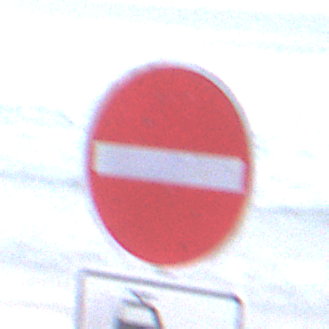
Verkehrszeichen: VerbotDerEinfahrt
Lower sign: MehrspurigeFahrzeugeFrei6
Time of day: SunriseSunset
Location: Outdoor (Beach)
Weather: Overcast
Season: NotSpecified
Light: Natural